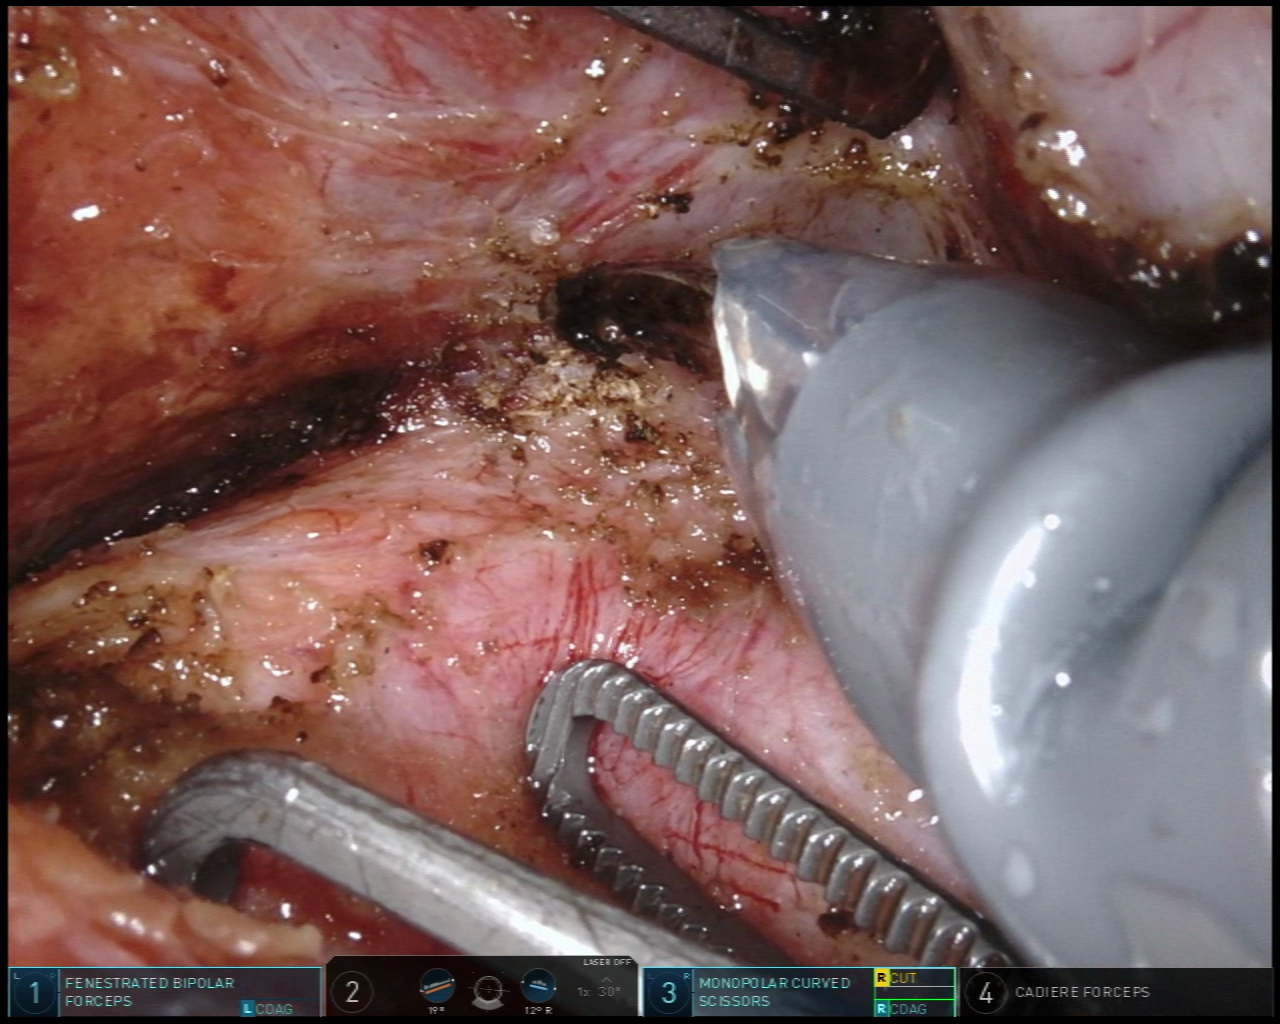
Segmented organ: vesicular_glands
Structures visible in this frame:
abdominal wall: no
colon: no
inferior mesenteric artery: no
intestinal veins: no
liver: no
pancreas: no
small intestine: no
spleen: no
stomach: no
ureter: no
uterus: no
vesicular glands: yes